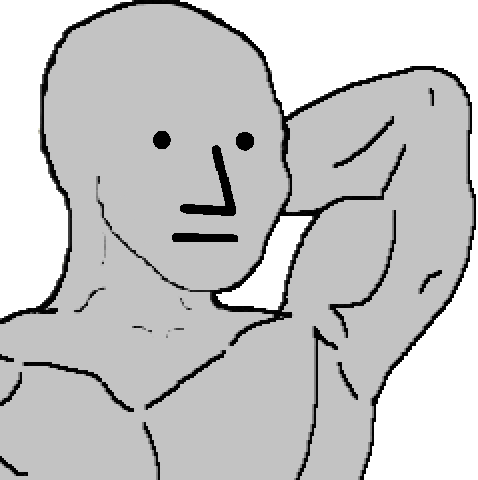
Label: 5_NPC